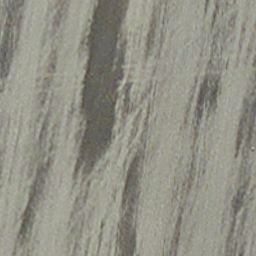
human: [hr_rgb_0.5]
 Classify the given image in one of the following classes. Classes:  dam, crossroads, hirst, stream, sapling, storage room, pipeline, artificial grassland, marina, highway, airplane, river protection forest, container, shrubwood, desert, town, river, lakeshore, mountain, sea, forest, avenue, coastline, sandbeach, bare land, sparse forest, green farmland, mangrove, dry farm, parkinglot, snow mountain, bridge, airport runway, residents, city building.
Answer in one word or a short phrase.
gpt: dry farm